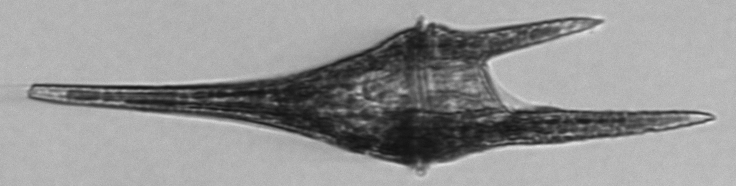
Label: Tripos_furca